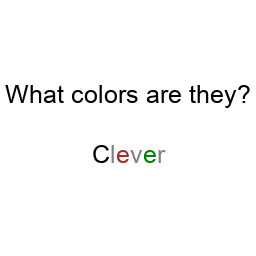
Color: black, gray, brown, gray, green, gray
Background color: white
Question text color: black